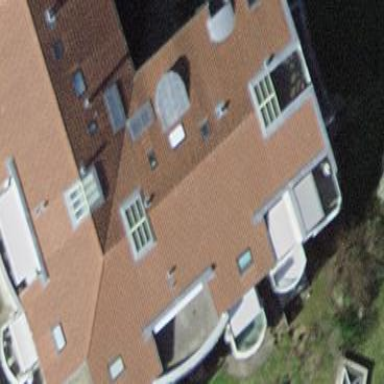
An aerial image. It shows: Gabled roof on building that houses apartments.